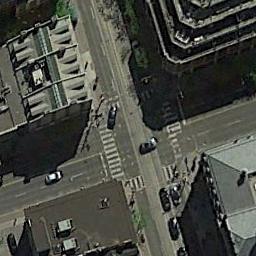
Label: intersection